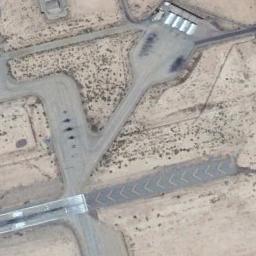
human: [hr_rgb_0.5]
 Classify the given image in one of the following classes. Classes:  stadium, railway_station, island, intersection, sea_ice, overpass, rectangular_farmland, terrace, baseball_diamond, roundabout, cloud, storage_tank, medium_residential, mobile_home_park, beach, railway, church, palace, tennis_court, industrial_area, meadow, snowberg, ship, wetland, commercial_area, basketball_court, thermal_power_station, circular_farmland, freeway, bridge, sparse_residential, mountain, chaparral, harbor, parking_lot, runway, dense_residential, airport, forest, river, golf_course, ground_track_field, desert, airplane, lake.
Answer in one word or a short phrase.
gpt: runway